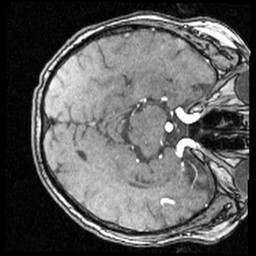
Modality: angio
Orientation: axial
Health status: ill
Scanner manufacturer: siemens
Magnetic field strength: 3 T
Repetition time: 0.022 s
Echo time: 0.00386 s